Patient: sex F, age 77
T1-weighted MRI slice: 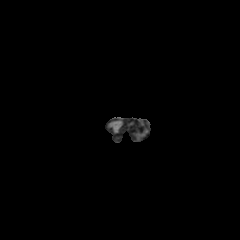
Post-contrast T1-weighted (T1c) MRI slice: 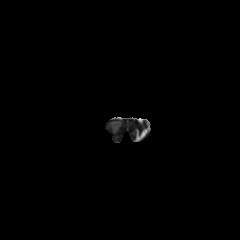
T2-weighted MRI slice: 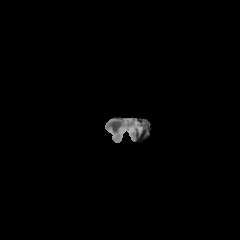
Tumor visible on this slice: no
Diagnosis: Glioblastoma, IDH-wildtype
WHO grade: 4